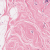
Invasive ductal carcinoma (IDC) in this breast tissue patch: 0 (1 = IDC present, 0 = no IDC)